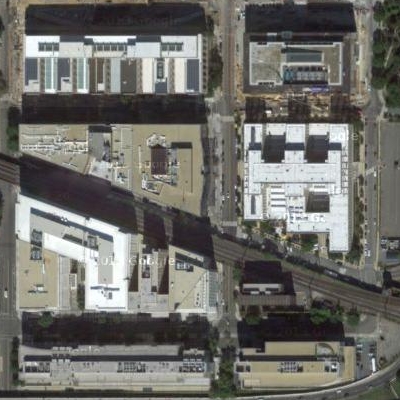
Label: Industry